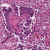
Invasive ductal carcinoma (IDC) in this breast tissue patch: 0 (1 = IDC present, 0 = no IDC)